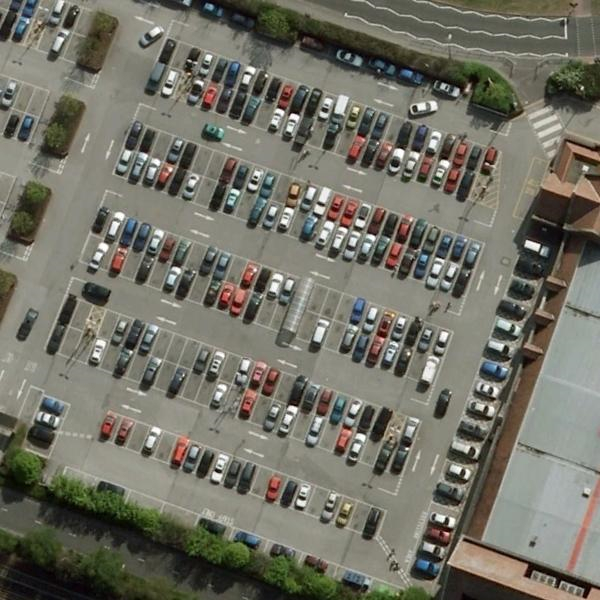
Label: Parking